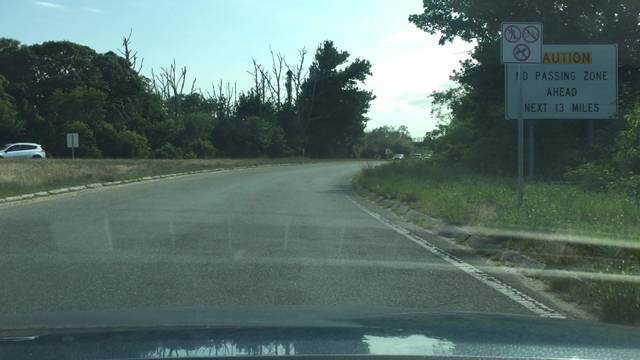
Region: United States
Coordinates: 41.799, -69.985